Question: In Ext.grid.EditorGridPanel table how to split a cell to have two or three rows?
Like the below image

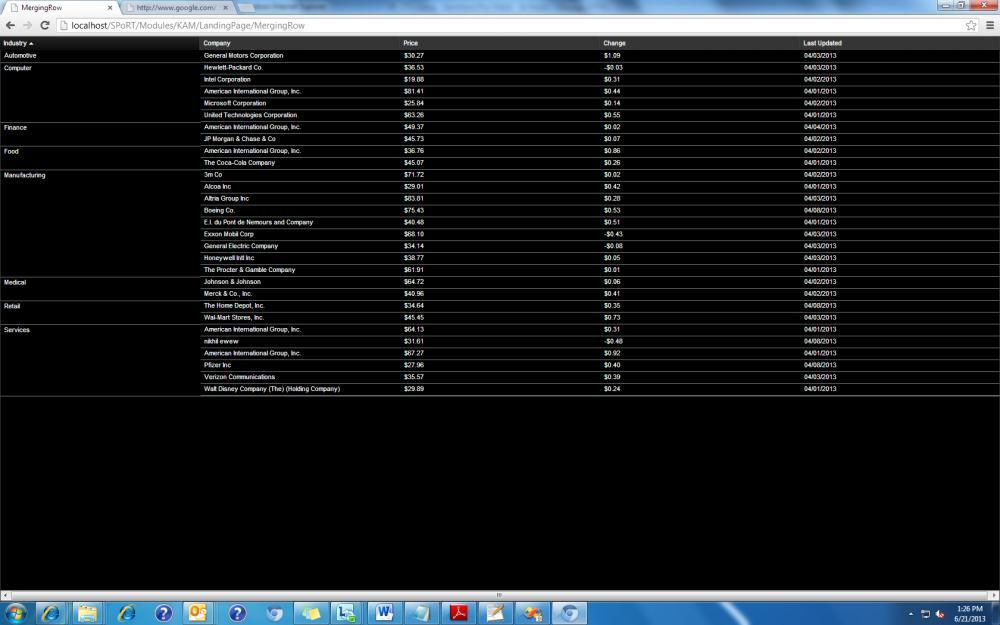
Answer: I managed to do a kind of rowspan instead of row splitting. IMO it's easier and it looks the same as grid on attached image. Example code:
'''
var grid = new Ext.grid.EditorGridPanel({
[...],
// hook up events
initComponent: function () {
Ext.grid.GridPanel.prototype.initComponent.call(this);
this.getView().on('refresh', this.updateRowSpan, this);
this.getView().on('rowupdated', this.updateRowSpan, this);
},
onLayout : function(vw, vh) {
this.updateRowSpan();
},
// set span on rows
updateRowSpan: function() {
var columns = this.getColumnModel().config,
view = this.getView(),
store = this.getStore(),
rowCount = store.getCount(),
column = columns[0], // put propert column index here
dataIndex = column.dataIndex,
spanCell = null,
spanCount = null;
spanValue = null;
for (var row = 0; row < rowCount; ++row) {
var cell = view.getCell(row, 0),
record = store.getAt(row),
value = record.get(dataIndex);
if (spanValue != value) {
if (spanCell !== null) {
this.setSpan(Ext.get(spanCell), spanCount);
}
spanCell = cell;
spanCount = 1;
spanValue = value;
} else {
spanCount++;
}
}
if (spanCell !== null) {
this.setSpan(Ext.get(spanCell), spanCount);
}
},
// set actual span on row
setSpan: function(cell, count) {
var view = this.getView(),
innerCell = Ext.get(cell.down('*')),
height = cell.getHeight(),
width = cell.getWidth();
cell.setStyle('position', 'relative');
if (count == 1) {
innerCell.setStyle('position', '');
innerCell.setStyle('height', '');
innerCell.setStyle('height', '');
} else {
innerCell.setStyle('position', 'absolute');
innerCell.setStyle('height', (height * count - cell.getPadding('tb') - innerCell.getPadding('tb')) + 'px');
innerCell.setStyle('width', (width - cell.getPadding('lr') - innerCell.getPadding('lr')) + 'px');
}
}
});
'''
This code changes style of '.x-grid3-cell-inner' by applying 'position: absolute' and big enough size to cover rows below. Notice that you must also apply some opaque background to make it work. Working sample: <URL>
I first wrote code for Ext JS 4, if you interested, here is working sample: <URL>